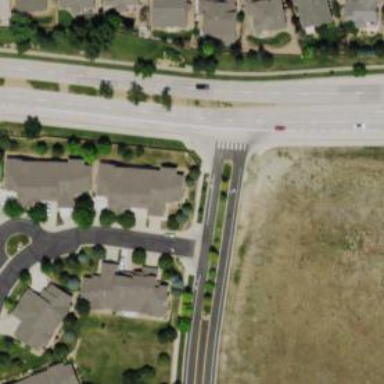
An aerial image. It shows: Marked crossing on the road.